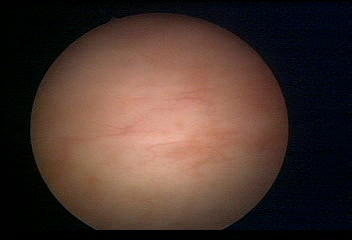
Modality: WLC
Class: Normal mucosa
Bladder cancer association: No